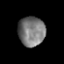
Tissue: prostate
Cell type: T cells
Senescence score: 0.3568
Nuclear area (px): 773
Mean DAPI intensity: 120.693